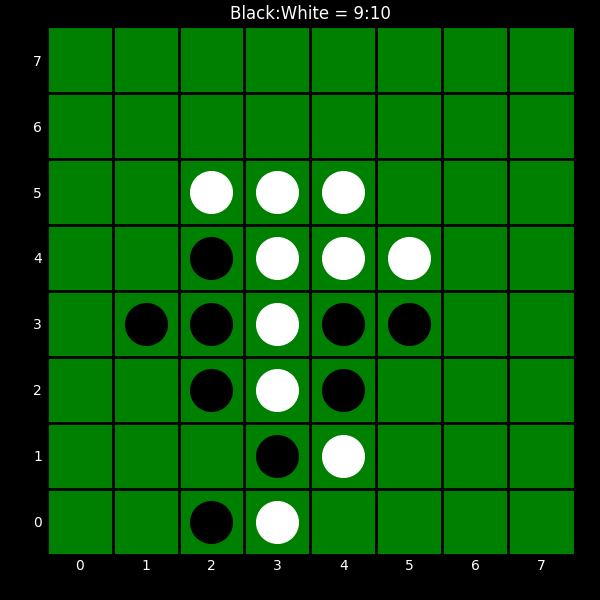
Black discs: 9
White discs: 10